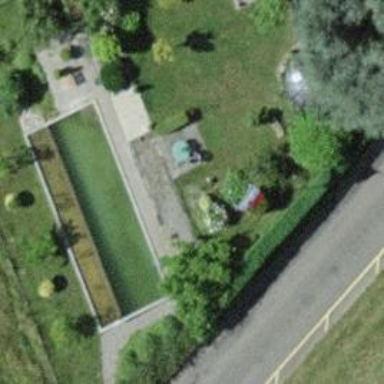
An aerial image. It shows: Swimming pool located in leisure land.